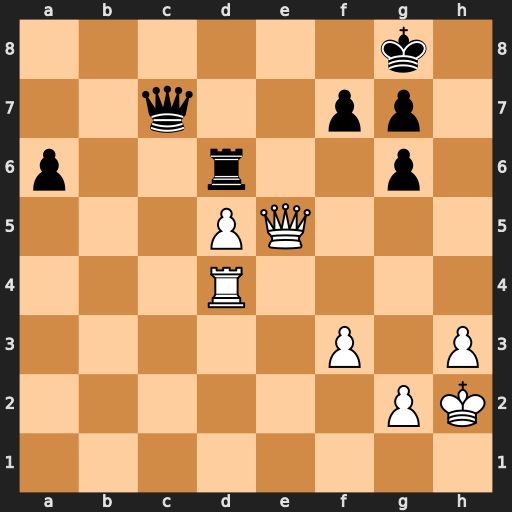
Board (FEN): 6k1/2q2pp1/p2r2p1/3PQ3/3R4/5P1P/6PK/8
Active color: w
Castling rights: -
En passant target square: -
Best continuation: Qe8+ Kh7 Rh4#